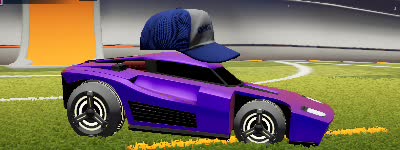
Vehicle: breakout